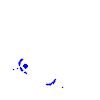
Particle: pion